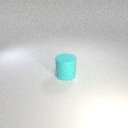
large cyan rubber cylinder